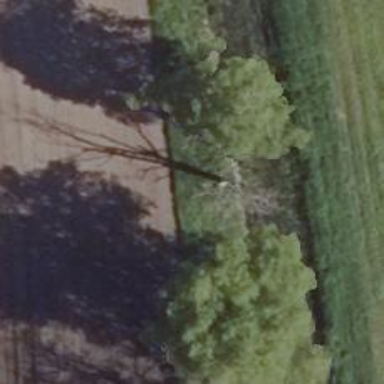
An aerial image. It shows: Row of trees in natural setting.